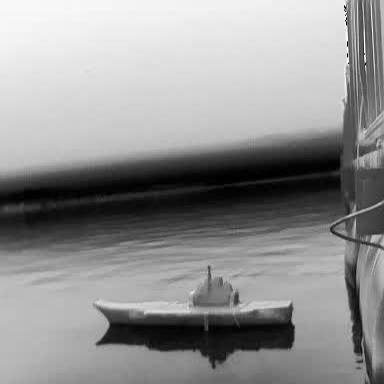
There is a warship in the infrared image.